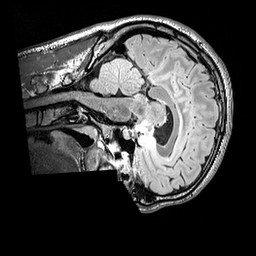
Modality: FLAIR
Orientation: sagittal
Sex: male
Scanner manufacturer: siemens
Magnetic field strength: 3 T
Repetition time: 5 s
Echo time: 0.395 s